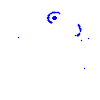
Particle: pion